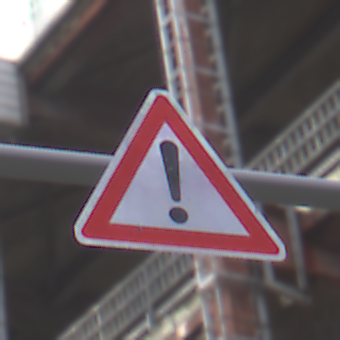
Verkehrszeichen: Gefahrenstelle
Umgebung: Outdoor, Urban
Tageszeit: MorningAfternoon
Wetter: PartlyCloudy
Licht: Natural
Jahreszeit: NotSpecified
Kontrast: LowContrast